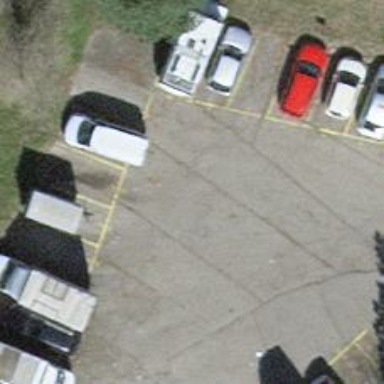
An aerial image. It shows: Car-sharing service available at this location.